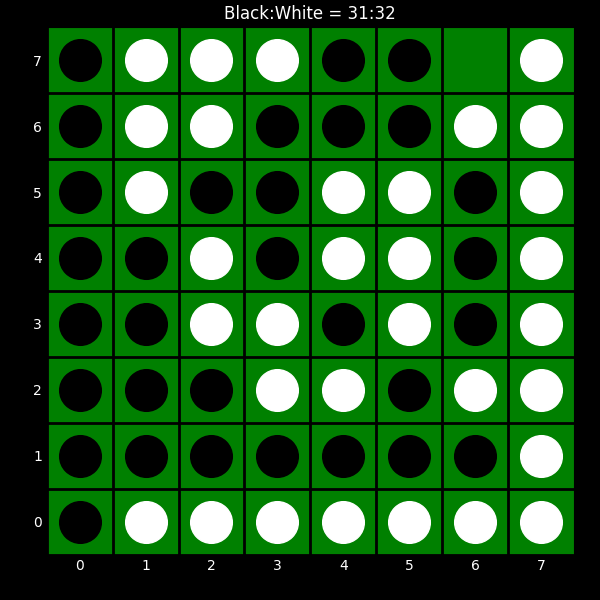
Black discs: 31
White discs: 32